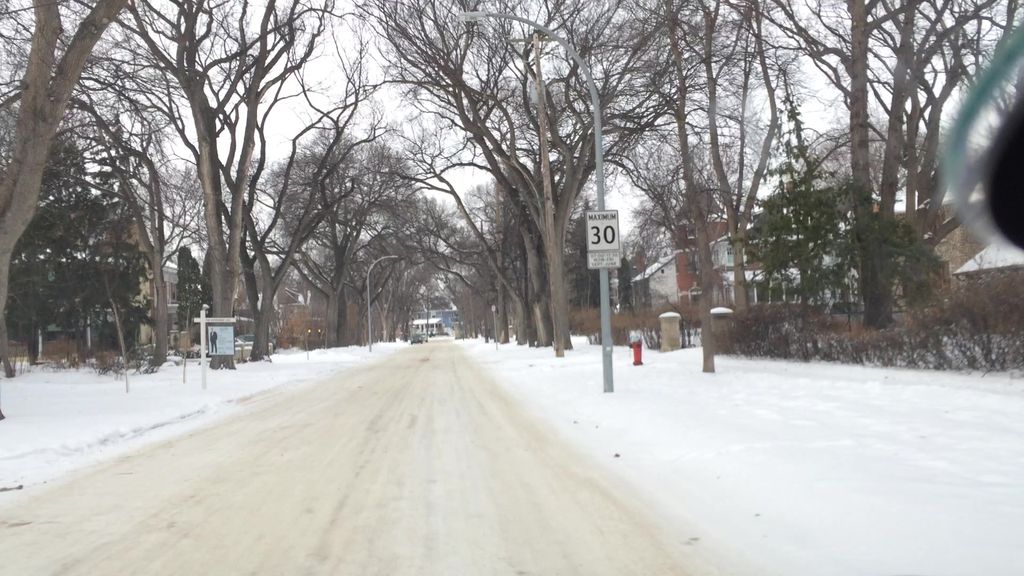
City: winnipeg